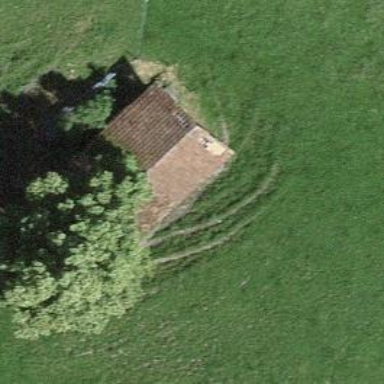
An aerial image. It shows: Rural barn.